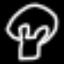
Label: mushroom